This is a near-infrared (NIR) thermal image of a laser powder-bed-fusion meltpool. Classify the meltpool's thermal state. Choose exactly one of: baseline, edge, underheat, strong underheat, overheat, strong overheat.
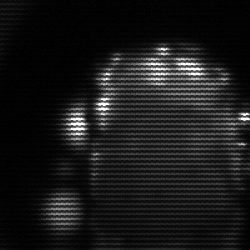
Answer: baseline